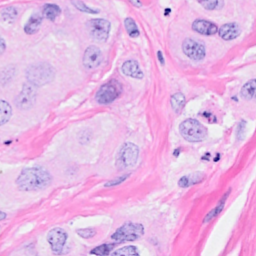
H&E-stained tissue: Breast